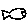
Label: fish